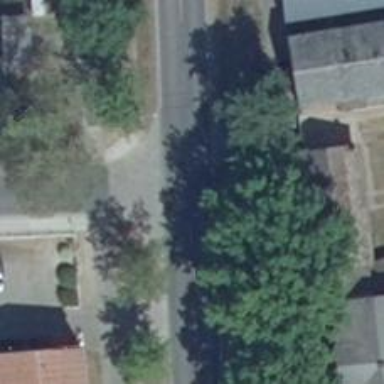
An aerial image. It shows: Asphalt road in residential area.